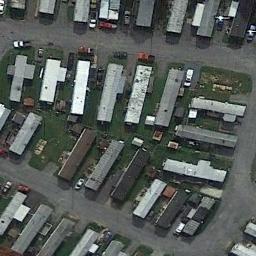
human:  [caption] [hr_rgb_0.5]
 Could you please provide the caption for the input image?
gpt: There are three rows of mobile homes .

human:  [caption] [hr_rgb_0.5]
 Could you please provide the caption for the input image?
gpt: There are some gray buildings in the mobile home park .

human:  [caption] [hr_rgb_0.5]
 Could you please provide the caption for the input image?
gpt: The mobile home park is on the grass next to the road .

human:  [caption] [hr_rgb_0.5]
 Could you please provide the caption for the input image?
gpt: Numerous buildings of different shapes and sizes are in mobile home parks .

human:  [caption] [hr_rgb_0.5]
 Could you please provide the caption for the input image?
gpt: The mobile home park has some neatly arranged mobile homes and some roads go through the mobile home park .